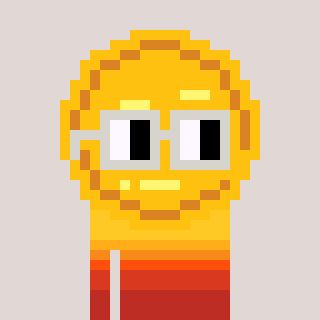
a pixel art character with square light gray glasses, a medal-shaped head and a blue-colored body on a warm background